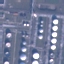
Land use / land cover class: Industrial